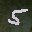
Label: 5